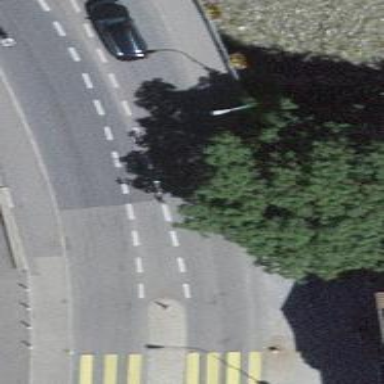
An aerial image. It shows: Secondary road with asphalt surface.